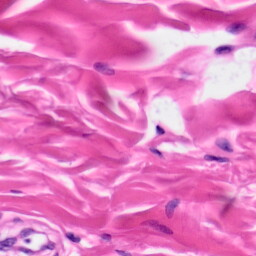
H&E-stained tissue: Skin